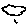
Label: cloud